Question: I am having problems with concurrency in my CUDA application that I am trying to develop in order to practice CUDA. I want to share the work between GPU and CPU by using asynchronous behaviors of cudaMemecpyAsync and CUDA kernels but I cannot successfully overlap CPU execution and GPU execution.
It overlaps with Host to Device data transfer but kernel execution does not overlap. It basically waits CPU to finish and call the synchronization function then kernel starts to execute on device. I couldn't understand this behavior, aren't kernels always asynchronous to CPU thread?
My GPU is Nvidia Geforce GT 550m (Fermi Architecture with 1 Copy Engine and 1 Compute Engine).
I use CUDA 6.0 and Nsight 4.0.
Here is the code:
'''
#include "cuda_runtime.h"
#include "device_launch_parameters.h"
#include <stdlib.h>
#include <stdio.h>
#include <iostream>
#include <thread>
#include <chrono>
using namespace std;
struct point4D
{
float x;
float y;
float z;
float w;
};
void heterogenous_1way_plus(point4D * h_ptrData, unsigned int h_dataSize, point4D * h_out, point4D pB, point4D pC);
bool correct_output(point4D * data, unsigned int size);
void flush_buffer(point4D * data, unsigned int size);
void initialize_input(point4D *& data, unsigned int size);
void cudaCheckError(cudaError_t cudaStatus, char* err);
// Implements cross product for 4D point on the GPU-side.
__global__ void gpu_kernel(point4D * d_ptrData, point4D * d_out, point4D pB, point4D pC)
{
int index = blockIdx.x * blockDim.x + threadIdx.x;
point4D pA = d_ptrData[index];
point4D out; out.x = 0; out.y = 0; out.z = 0; out.w = 0;
out.x += pA.y*(pB.z*pC.w - pC.z*pB.w) - pA.z*(pB.y*pC.w - pC.y*pB.w) + pA.w*(pB.y*pC.z - pC.y*pB.z);
out.y += -pA.x*(pB.z*pC.w - pC.z*pB.w) + pA.z*(pB.x*pC.w - pC.x*pB.w) - pA.w*(pB.x*pC.z - pC.x*pB.z);
out.z += pA.x*(pB.y*pC.w - pC.y*pB.w) - pA.y*(pB.x*pC.w - pC.x*pB.w) + pA.w*(pB.x*pC.y - pC.x*pB.y);
out.w += -pA.x*(pB.y*pC.z - pC.y*pB.z) + pA.y*(pB.x*pC.z - pC.x*pB.z) - pA.z*(pB.x*pC.y - pC.x*pB.y);
d_out[index] = out;
}
// Implements cross product for 4D point on the CPU-size.
void cpu_function(point4D * h_ptrData, unsigned int h_dataSize, point4D * h_out, point4D pB, point4D pC)
{
for(unsigned int index = 0; index < h_dataSize; index++)
{
h_out[index].x = 0; h_out[index].y = 0; h_out[index].z = 0; h_out[index].w = 0;
point4D pA = h_ptrData[index];
h_out[index].x += pA.y*(pB.z*pC.w - pC.z*pB.w) - pA.z*(pB.y*pC.w - pC.y*pB.w) + pA.w*(pB.y*pC.z - pC.y*pB.z);
h_out[index].y += -pA.x*(pB.z*pC.w - pC.z*pB.w) + pA.z*(pB.x*pC.w - pC.x*pB.w) - pA.w*(pB.x*pC.z - pC.x*pB.z);
h_out[index].z += pA.x*(pB.y*pC.w - pC.y*pB.w) - pA.y*(pB.x*pC.w - pC.x*pB.w) + pA.w*(pB.x*pC.y - pC.x*pB.y);
h_out[index].w += -pA.x*(pB.y*pC.z - pC.y*pB.z) + pA.y*(pB.x*pC.z - pC.x*pB.z) - pA.z*(pB.x*pC.y - pC.x*pB.y);
}
}
int main(int argc, char *argv[])
{
int devID;
cudaDeviceProp deviceProps;
printf("[%s] - Starting...
", argv[0]);
int device_count;
cudaCheckError(cudaGetDeviceCount(&device_count), "Couldn't get device count!");
if (device_count == 0)
{
fprintf(stderr, "gpuDeviceInit() CUDA error: no devices supporting CUDA.
");
exit(EXIT_FAILURE);
}
devID = 0;
cudaCheckError(cudaSetDevice(devID), "Couldn't set device!");
cudaCheckError(cudaGetDeviceProperties(&deviceProps, devID), "Couldn't get Device Properties");
printf("GPU Device %d: "%s" with compute capability %d.%d
", devID, deviceProps.name, deviceProps.major, deviceProps.minor);
cudaDeviceReset();
const unsigned int DATA_SIZE = 30000000;
bool bFinalResults = true;
// Input Data Initialization
point4D pointB;
pointB.x = 1; pointB.y = 1; pointB.z = 0; pointB.w = 0;
point4D pointC;
pointC.x = 1; pointC.y = 1; pointC.z = 1; pointC.w = 0;
point4D * data = (point4D*) malloc(DATA_SIZE * sizeof(point4D));
point4D * out_points = (point4D*) malloc(DATA_SIZE * sizeof(point4D));
initialize_input(data, DATA_SIZE);
//
flush_buffer(out_points, DATA_SIZE);
cout << endl << endl;
// 1+way
heterogenous_1way_plus(data, DATA_SIZE, out_points, pointB, pointC);
bFinalResults &= correct_output(out_points, DATA_SIZE); // checking correctness
free(out_points);
free(data);
exit(bFinalResults ? EXIT_SUCCESS : EXIT_FAILURE);
return 0;
}
void heterogenous_1way_plus(point4D * h_ptrData, unsigned int h_dataSize, point4D * h_out, point4D pB, point4D pC)
{
cout << "1-way_plus: STARTS!!!" << endl;
// Run the %25 of the data from CPU, rest will be executed on GPU
unsigned int ratioPercentCPUtoGPU = 25;
unsigned int d_dataSize = (h_dataSize * (100 - ratioPercentCPUtoGPU))/100;
h_dataSize = (h_dataSize * ratioPercentCPUtoGPU)/100;
size_t memorySize = d_dataSize * sizeof(point4D);
cout << "Data Ratio Between CPU and GPU:" << (float)ratioPercentCPUtoGPU/100 << endl;
cout << "CPU will process " << h_dataSize << " data." << endl;
cout << "GPU will process " << d_dataSize << " data." << endl;
// registers host memory as page-locked (required for asynch cudaMemcpyAsync)
cudaCheckError(cudaHostRegister(h_ptrData, memorySize, cudaHostRegisterPortable), "cudaHostRegister failed!");
cudaCheckError(cudaHostRegister(h_out, memorySize, cudaHostRegisterPortable), "cudaHostRegister failed!");
// allocate device memory
point4D * d_in = 0; point4D * d_out = 0;
cudaCheckError(cudaMalloc( (void **)&d_in, memorySize), "cudaMalloc failed!");
cudaCheckError(cudaMalloc( (void **)&d_out, memorySize), "cudaMalloc failed!");
// set kernel launch configuration
dim3 nThreads = dim3(1000,1);
dim3 nBlocks = dim3(d_dataSize / nThreads.x,1);
cout << "GPU Kernel Configuration : " << endl;
cout << "Number of Threads : " << nThreads.x << " " << nThreads.y << " " << nThreads.z << endl;
cout << "Number of Blocks : " << nBlocks.x << " " << nBlocks.y << " " << nBlocks.z << endl;
// create cuda stream
cudaStream_t stream;
cudaCheckError(cudaStreamCreate(&stream), "cudaStreamCreate failed!");
// create cuda event handles
cudaEvent_t start, stop;
cudaCheckError(cudaEventCreate(&start), "cudaEventCreate failed!");
cudaCheckError(cudaEventCreate(&stop), "cudaEventCreate failed!");
// main thread waits for device
cudaCheckError(cudaDeviceSynchronize(), "cudaDeviceSynchronize failed!");
float gpu_time = 0.0f;
cudaEventRecord(start, stream);
cudaMemcpyAsync(d_in, h_ptrData, memorySize, cudaMemcpyHostToDevice, stream);
gpu_kernel<<<nBlocks, nThreads, 0, stream>>>(d_in, d_out, pB, pC);
cudaMemcpyAsync(h_out, d_out, memorySize, cudaMemcpyDeviceToHost, stream);
cudaEventRecord(stop, stream);
// The memory layout of CPU processing starts after GPU's.
cpu_function(h_ptrData + d_dataSize, h_dataSize, h_out + d_dataSize, pB, pC);
cudaCheckError(cudaStreamSynchronize(stream), "cudaStreamSynchronize failed!");
cudaCheckError(cudaEventElapsedTime(&gpu_time, start, stop), "cudaEventElapsedTime failed!");
cudaCheckError(cudaDeviceSynchronize(), "cudaDeviceSynchronize failed!");
// release resources
cudaCheckError(cudaEventDestroy(start), "cudaEventDestroy failed!");
cudaCheckError(cudaEventDestroy(stop), "cudaEventDestroy failed!");
cudaCheckError(cudaHostUnregister(h_ptrData), "cudaHostUnregister failed!");
cudaCheckError(cudaHostUnregister(h_out), "cudaHostUnregister failed!");
cudaCheckError(cudaFree(d_in), "cudaFree failed!");
cudaCheckError(cudaFree(d_out), "cudaFree failed!");
cudaCheckError(cudaStreamDestroy(stream), "cudaStreamDestroy failed!");
cudaDeviceReset();
cout << "Execution of GPU: " << gpu_time << "ms" << endl;
cout << "1-way_plus: ENDS!!!" << endl;
}
// Checks correctness of outputs
bool correct_output(point4D * data, unsigned int size)
{
const static float x = 0, y = 0, z = 0, w = -1;
for (unsigned int i = 0; i < size; i++)
{
if (data[i].x != x || data[i].y != y ||
data[i].z != y || data[i].w != w)
{
printf("Error! data[%d] = [%f, %f, %f, %f], ref = [%f, %f, %f, %f]
",
i, data[i].x, data[i].y, data[i].z, data[i].w, x, y, z, w);
return 0;
}
}
return 1;
}
// Refresh the output buffer
void flush_buffer(point4D * data, unsigned int size)
{
for(unsigned int i = 0; i < size; i++)
{
data[i].x = 0; data[i].y = 0; data[i].z = 0; data[i].w = 0;
}
}
// Initialize the input data to feed the system for simulation
void initialize_input(point4D *& data, unsigned int size)
{
for(unsigned int idx = 0; idx < size; idx++)
{
point4D* d = &data[idx];
d->x = 1;
d->y = 0;
d->z = 0;
d->w = 0;
}
}
void cudaCheckError(cudaError_t cudaStatus, char* err)
{
if(cudaStatus != cudaSuccess)
{
fprintf(stderr, err);
cudaDeviceReset();
exit(EXIT_FAILURE);
}
}
'''
And here is the Nsight screenshot :
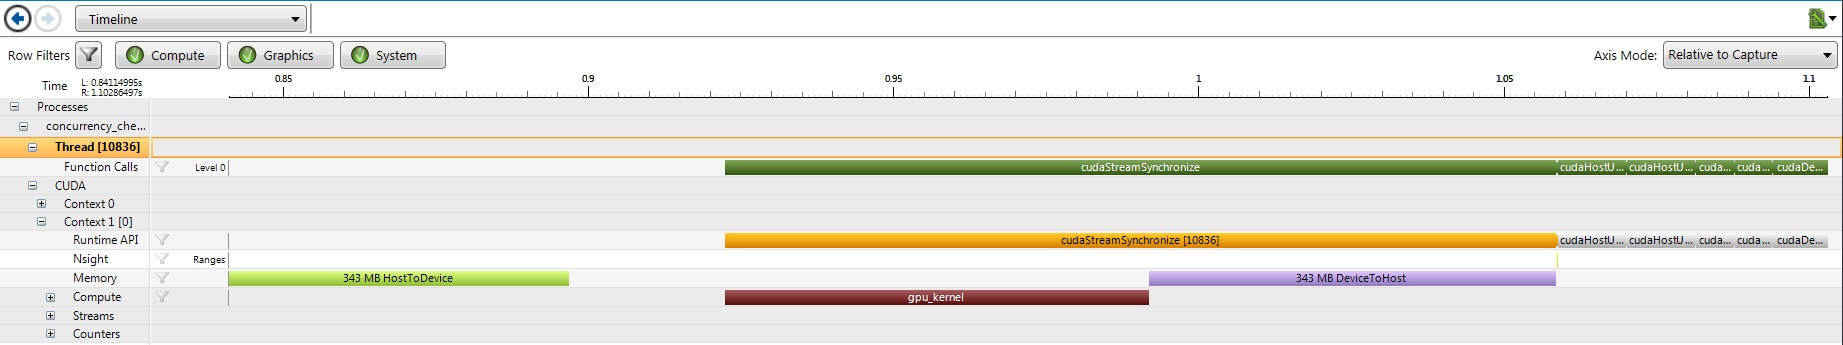
Answer: You're getting proper overlap, from what I can see on your profiler image. I ran your code and see something similar.
In general, the critical sequence in your code is like this:
1. cudaMemcpyAsyncH2D
2. kernel call
3. cudaMemcpyAsyncD2H
4. cpu function
5. cudaStreamSynchronize
The CPU thread processes those steps in that order. Steps 1-3 are asynchronous, meaning control is returned to the CPU thread immediately, without waiting for the underlying CUDA operation to complete. And you desire that step 4 overlaps as much as possible with steps 1,2, and 3.
What we see is that the 'cudaStreamSynchronize()' call shows up in the timeline approximately coincident with the of the kernel execution. This means that all CPU thread activity the 'cudaStreamSynchronize()' call has at that point (i.e. approximately at the point of the beginning of the actual kernel execution.) Therefore the cpu function (step 4) that we are desiring to overlap with steps 1-3 is actually by the start of step 2 (in terms of actual CUDA execution). Therefore you are getting full overlap of your cpu function with the first host->device memcpy operation.
So it's working as expected. Because the 'cudaStreamSynchronize()' call blocks the CPU thread until all stream activity is complete, it occupies the timeline from when it is encountered until the point at which the stream activity is complete.
The fact that the 'cudaStreamSynchronize()' call is curiously coincident with the start of kernel execution, and that there is a gap in between the end of the H2D memcpy and the start of the kernel, is likely due to WDDM batching of commands. When I profile your code under linux, I don't see the gap and exact coincidence, but otherwise the general flow is the same. Here is what I see using the visual profiler under linux:

Note that in the above image, the 'cudaStreamSynchronize()' is actually encountered the H2D memcpy operation before the kernel begins.
Responding to a question in the comments, I modified the app so the split percentage was 50 instead of 25:
'''
unsigned int ratioPercentCPUtoGPU = 50;
'''
here is what the new profiler output looks like:

We see that the CPU is taking more time relative to the GPU kernel call, and so the 'cudaStreamSynchronize()' call is not encountered by the CPU thread until during the memcpy operation. We continue to see under linux that there is no fixed relationship between this point and the start of the kernel execution. Now the CPU execution is fully overlapping the H2D memcpy, the kernel execution, and a small portion of the D2H memcpy.